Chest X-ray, AP view. Patient: 21 years old, sex F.
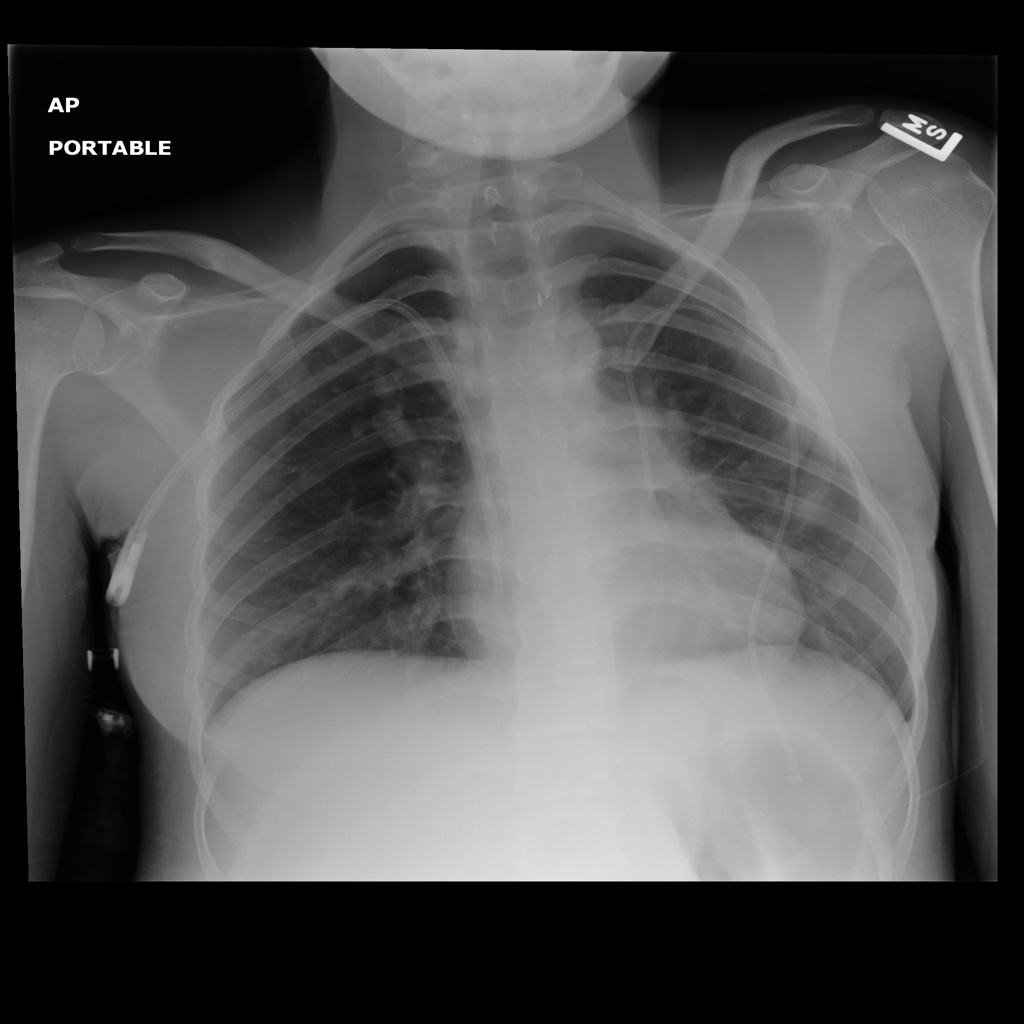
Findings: No Finding